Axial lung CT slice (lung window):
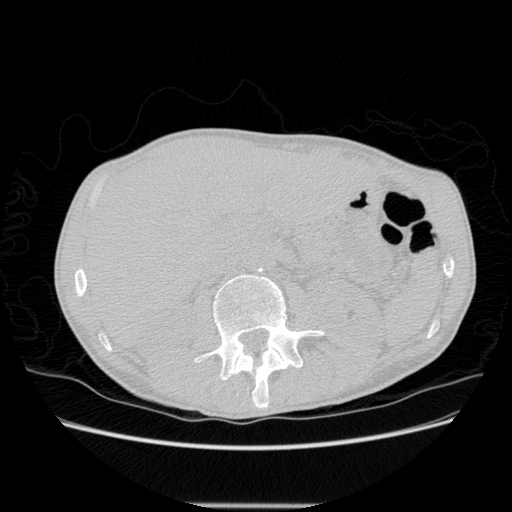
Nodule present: no